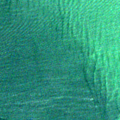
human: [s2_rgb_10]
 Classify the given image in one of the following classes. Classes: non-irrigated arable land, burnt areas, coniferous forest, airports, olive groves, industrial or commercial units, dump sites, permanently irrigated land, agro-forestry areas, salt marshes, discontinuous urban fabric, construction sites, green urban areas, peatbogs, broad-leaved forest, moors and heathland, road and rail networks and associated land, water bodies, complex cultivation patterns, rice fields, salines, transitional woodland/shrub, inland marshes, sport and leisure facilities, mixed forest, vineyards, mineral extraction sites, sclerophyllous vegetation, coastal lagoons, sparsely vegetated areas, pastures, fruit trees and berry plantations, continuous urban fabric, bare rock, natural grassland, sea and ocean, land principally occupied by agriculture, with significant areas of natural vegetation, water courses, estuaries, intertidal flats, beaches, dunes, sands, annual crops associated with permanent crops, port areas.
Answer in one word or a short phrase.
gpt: sea and ocean